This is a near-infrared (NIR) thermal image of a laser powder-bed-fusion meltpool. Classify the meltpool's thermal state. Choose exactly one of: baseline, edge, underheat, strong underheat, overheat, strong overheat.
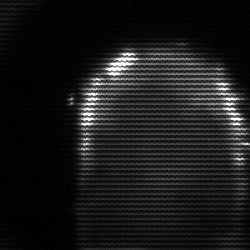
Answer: baseline